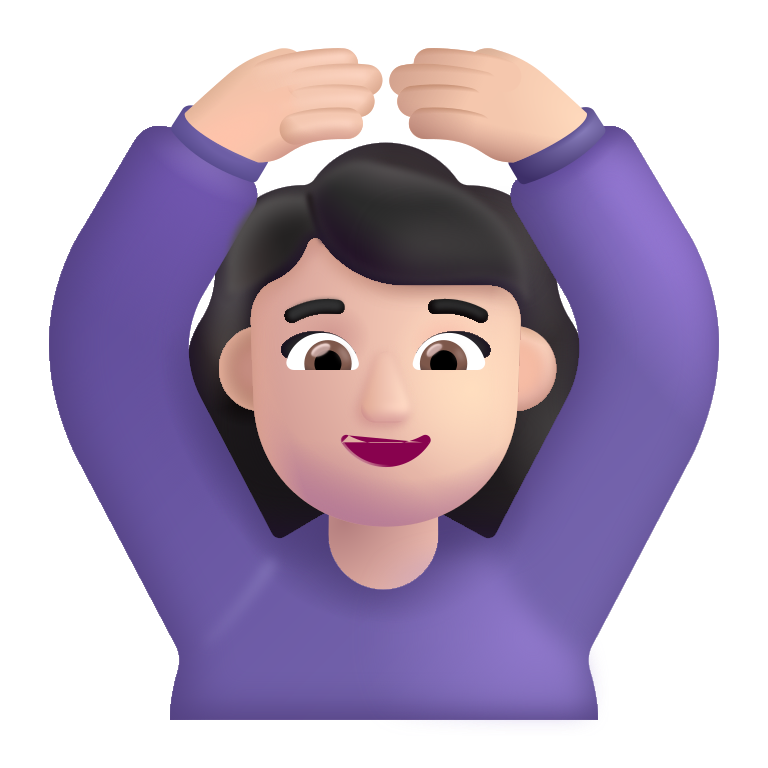
woman gesturing ok color light